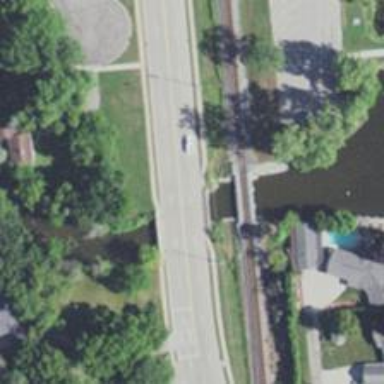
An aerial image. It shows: Primary highway with bridge.